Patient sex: F
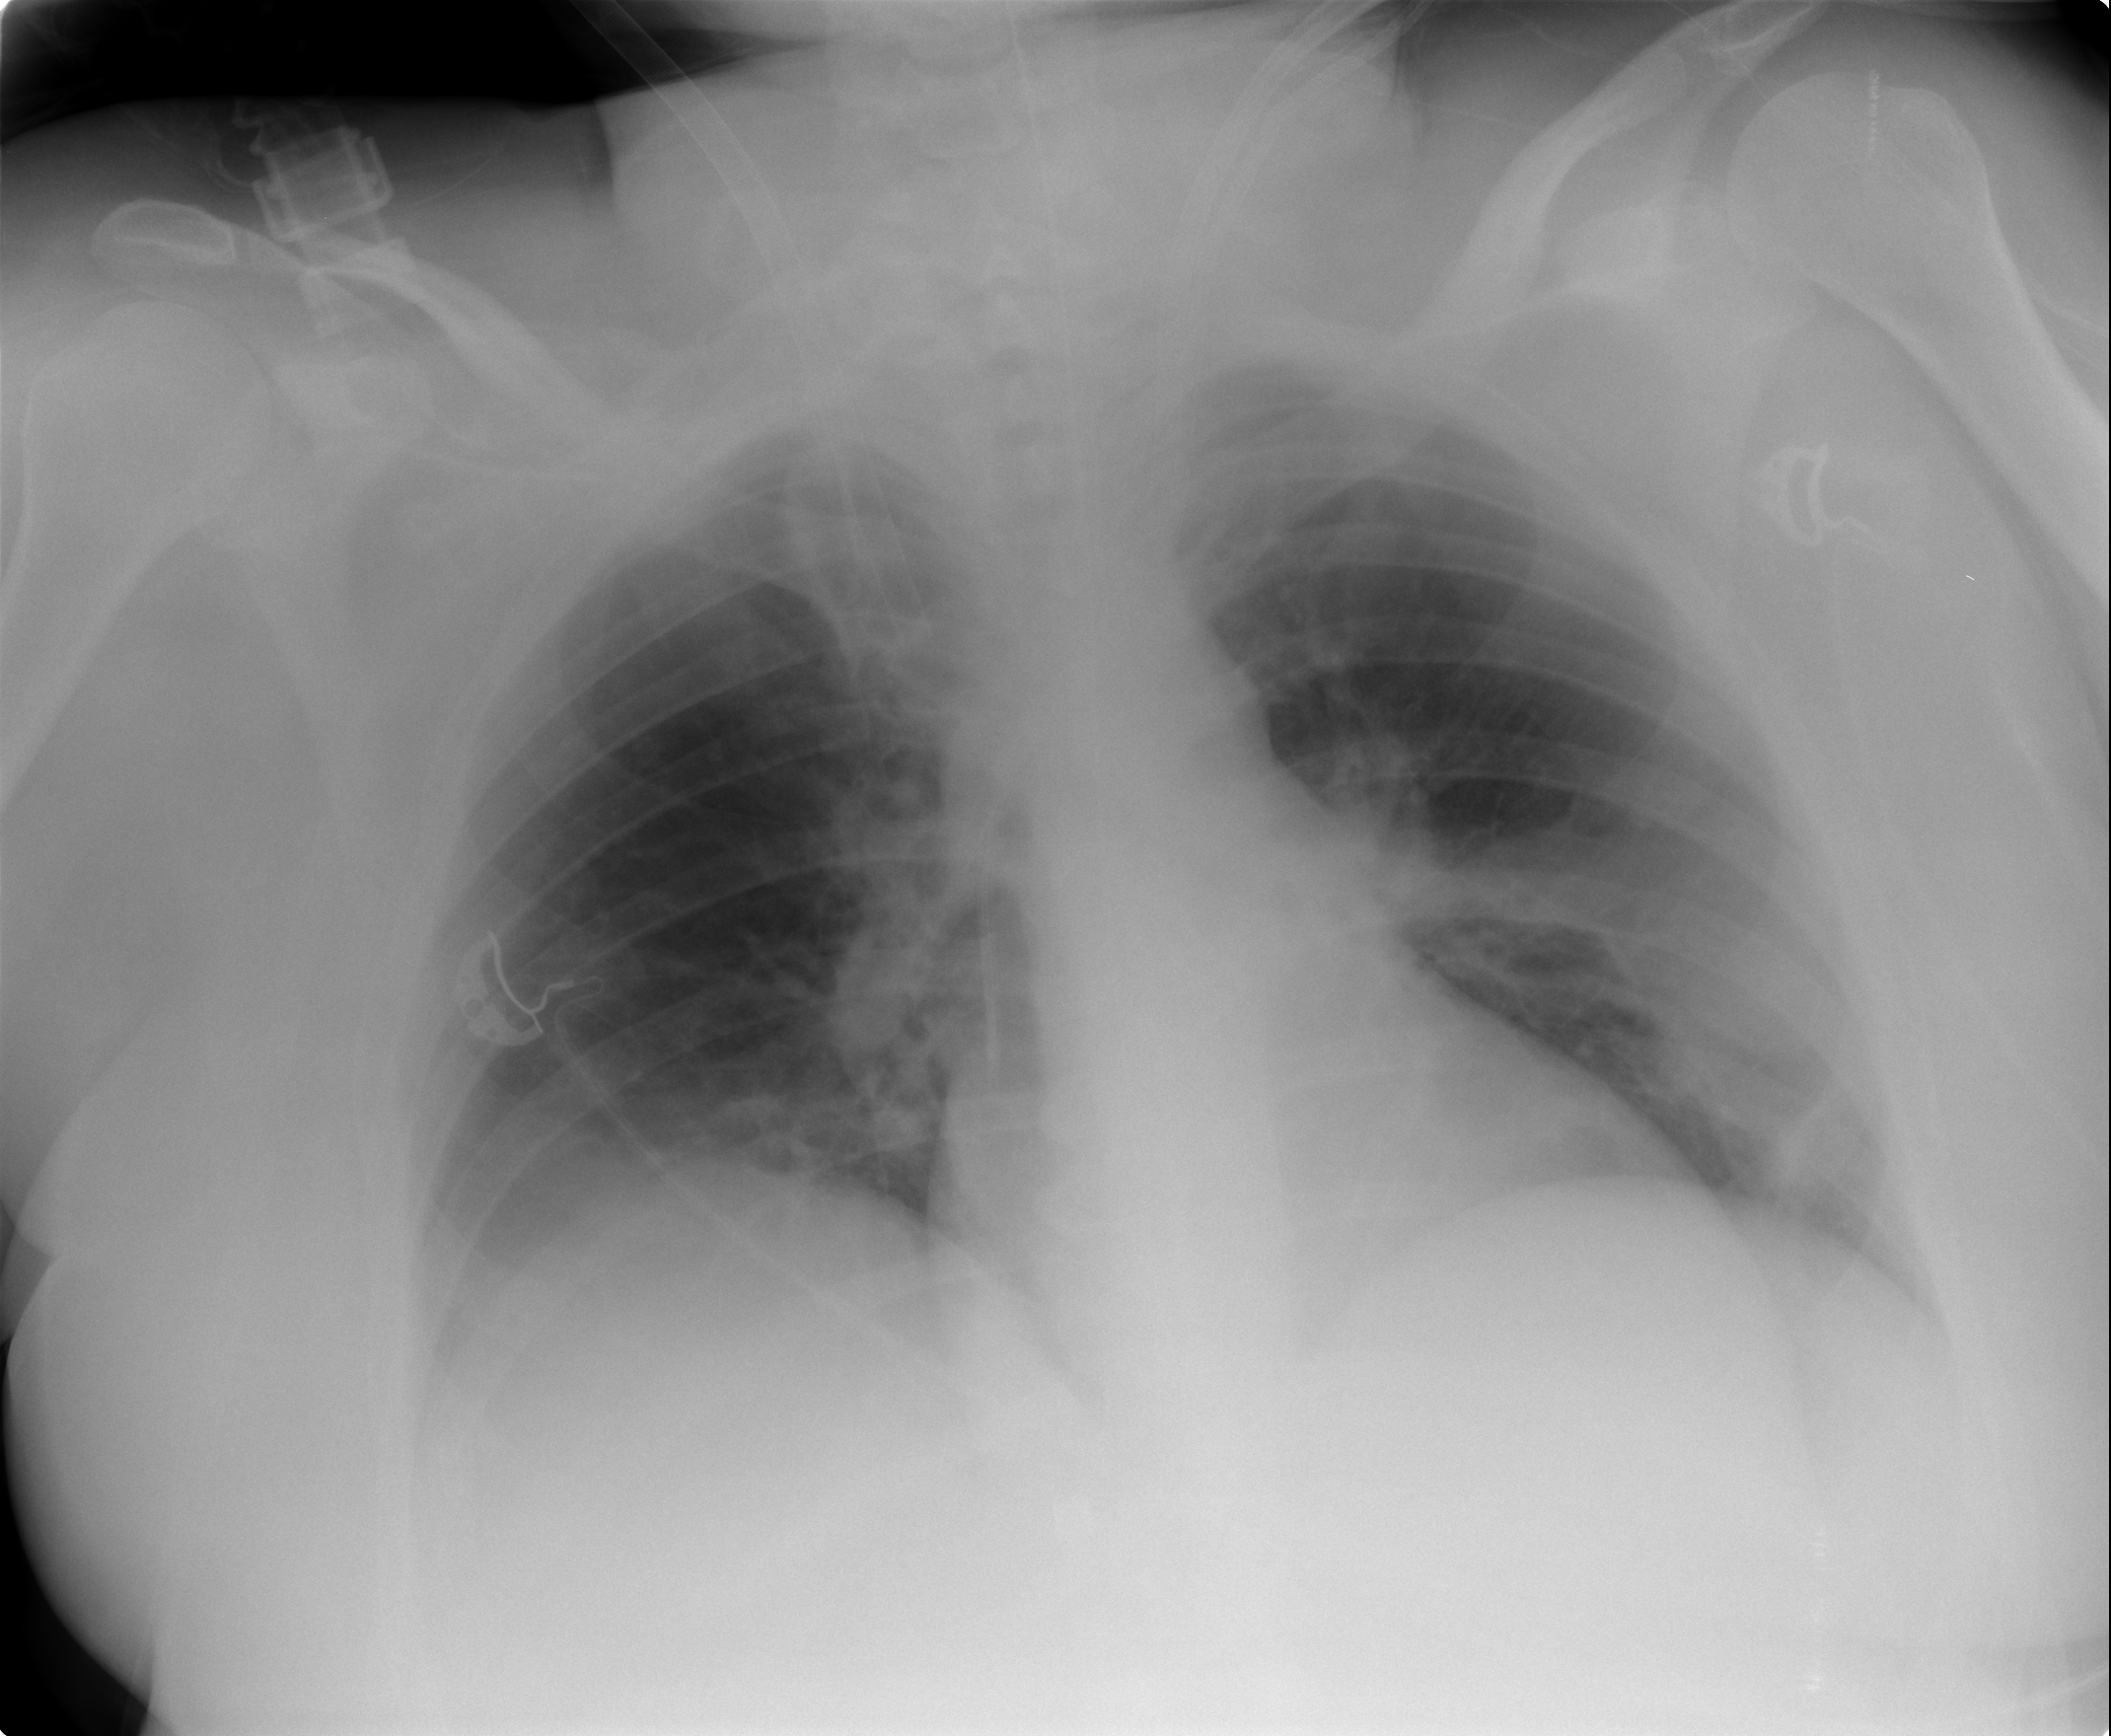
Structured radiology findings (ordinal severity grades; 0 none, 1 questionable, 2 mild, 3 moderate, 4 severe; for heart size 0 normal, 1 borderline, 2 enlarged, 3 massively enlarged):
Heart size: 2
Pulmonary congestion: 1
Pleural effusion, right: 2
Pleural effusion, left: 0
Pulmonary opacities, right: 0
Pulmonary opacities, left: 2
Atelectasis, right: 2
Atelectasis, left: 2